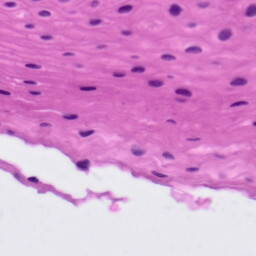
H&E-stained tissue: Tonsil